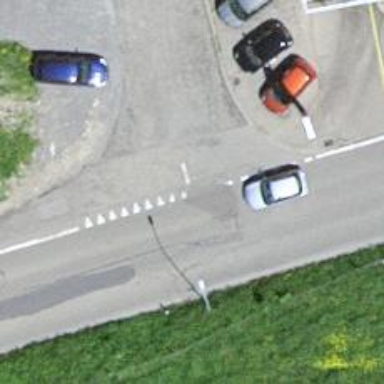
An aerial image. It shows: Road with "give way" sign.